Question: If I want to read the PHPDoc of a function/class in PHPStorm, I hover the cursor over the name. Unfortunately all I get is an empty window.
Any idea what's missing?

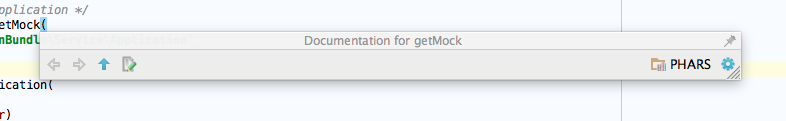
Answer: Based on screenshot: it does not looks like it's empty -- more like wrong window size (for whatever reason). Resize it manually.